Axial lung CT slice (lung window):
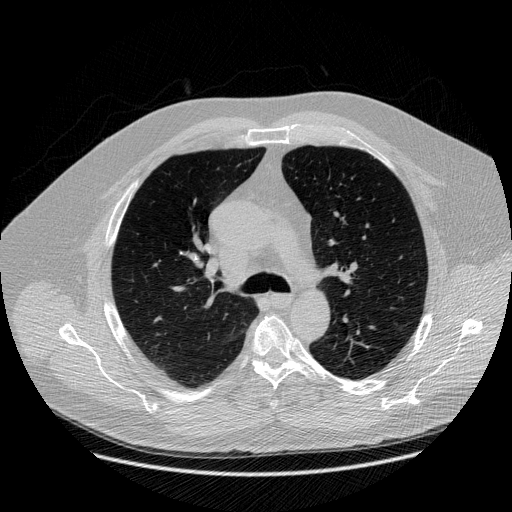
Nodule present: no